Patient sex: M
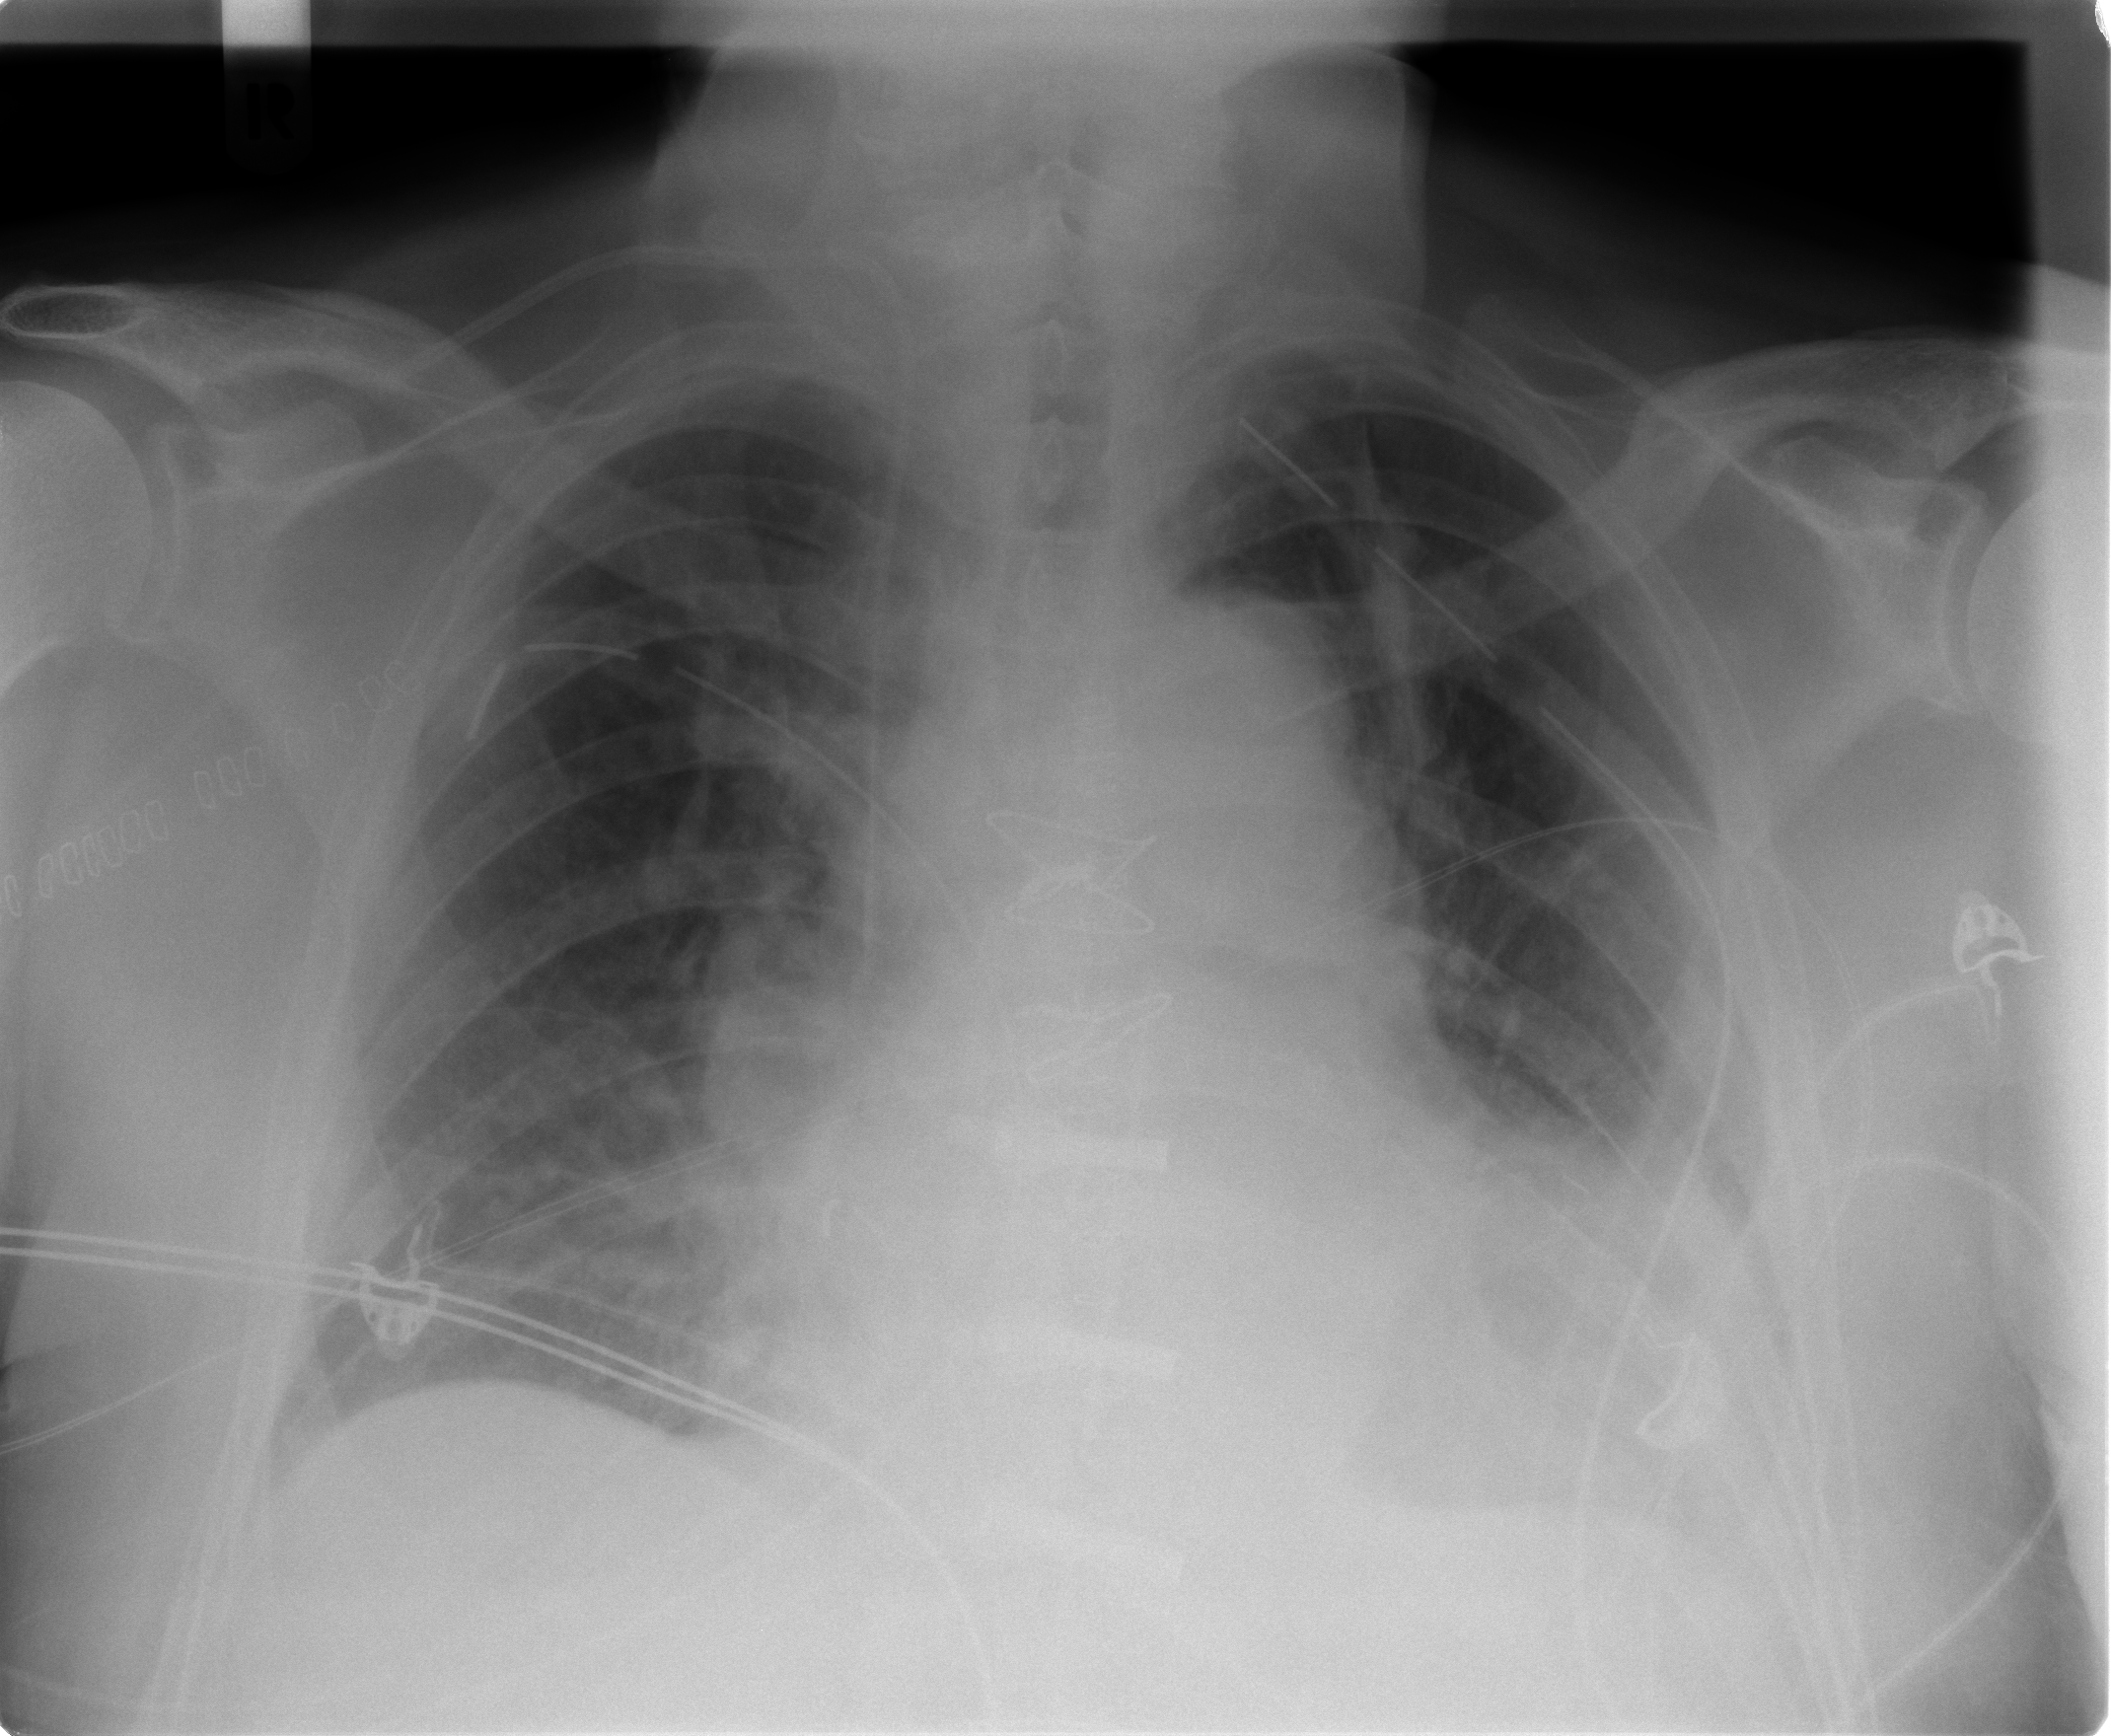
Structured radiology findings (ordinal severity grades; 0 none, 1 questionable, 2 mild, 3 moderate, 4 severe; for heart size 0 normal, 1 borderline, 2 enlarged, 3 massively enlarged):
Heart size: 2
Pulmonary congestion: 2
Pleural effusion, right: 0
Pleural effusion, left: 2
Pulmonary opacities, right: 0
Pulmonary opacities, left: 0
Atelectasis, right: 0
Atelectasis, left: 2